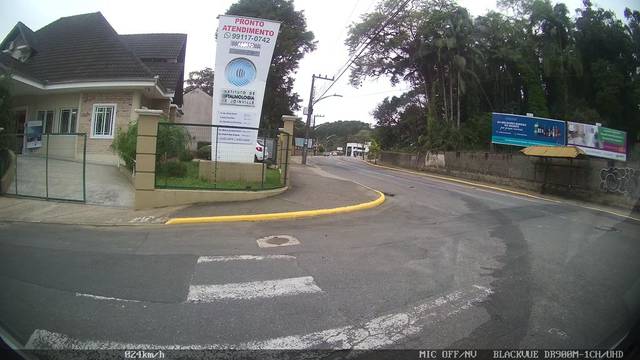
Region: Brazil
Coordinates: -26.298, -48.86